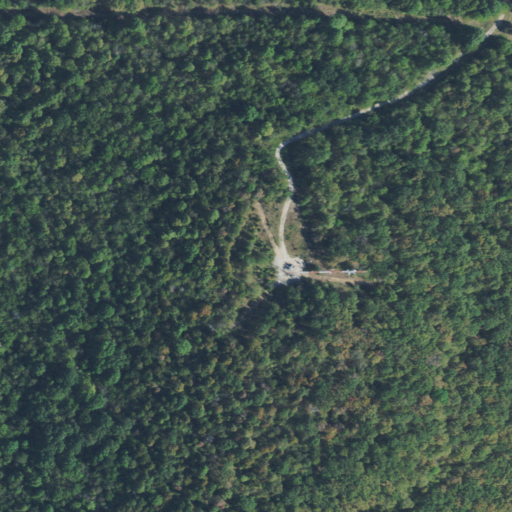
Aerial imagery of mountain in Oklahoma named Rabbit Hill containing deciduous forest, pasture, and open development